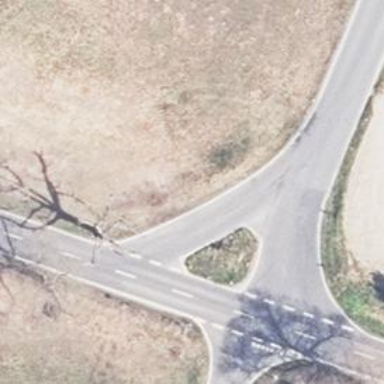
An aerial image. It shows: Secondary link road.